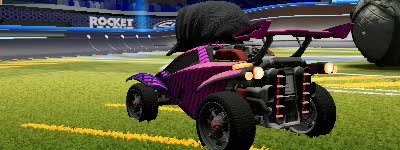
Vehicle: octane